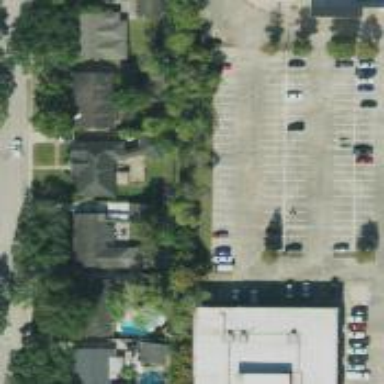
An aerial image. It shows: Parking space.